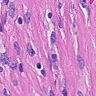
Metastatic tissue present: no